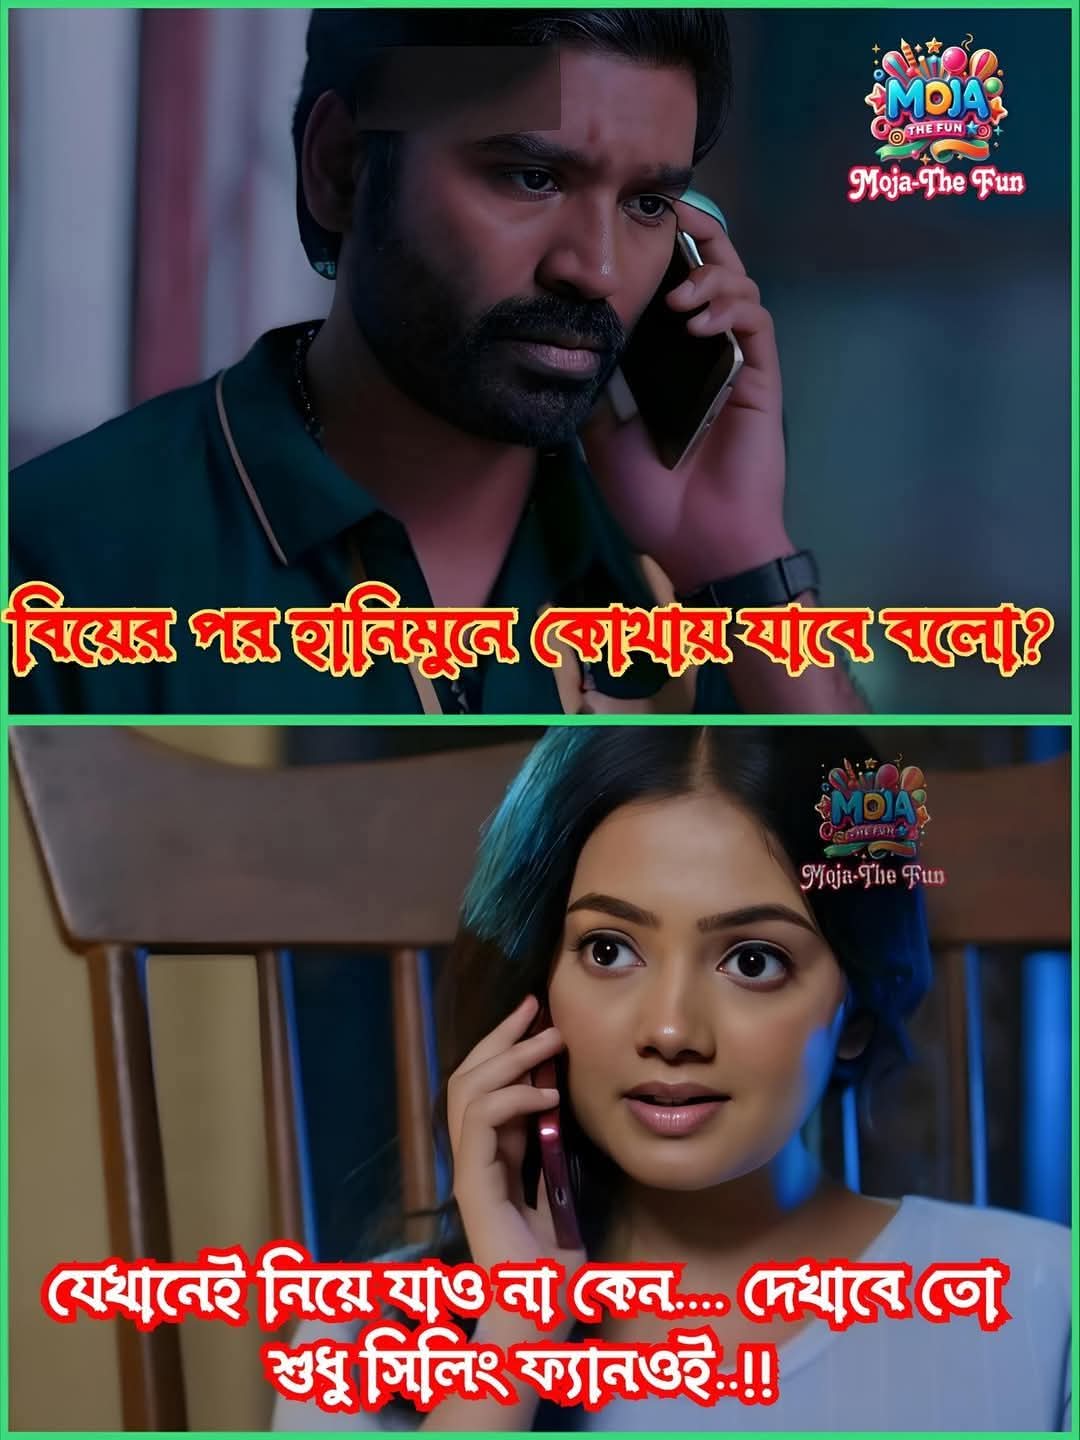
Text: বিয়ের পর হানিমুনে কোথায় যাবে বলো?
যেখানেই নিয়ে যাও না কেন.... দেখাবে তো শুধু সিলিং ফ্যানওই..!!
Label: Non Hate